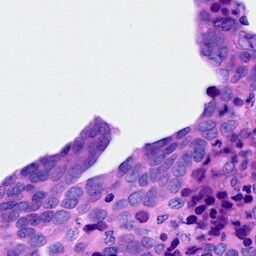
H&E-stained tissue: Ovarian